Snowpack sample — Rabbit Ears Pass, Jackson County, Colorado, USA (12/17/25, 1:08 PM MST)
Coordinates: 40.387, -106.625
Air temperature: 34 °F
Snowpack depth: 46 cm
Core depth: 20 cm
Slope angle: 6°, slope face: 165°
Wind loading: medium
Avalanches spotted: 0
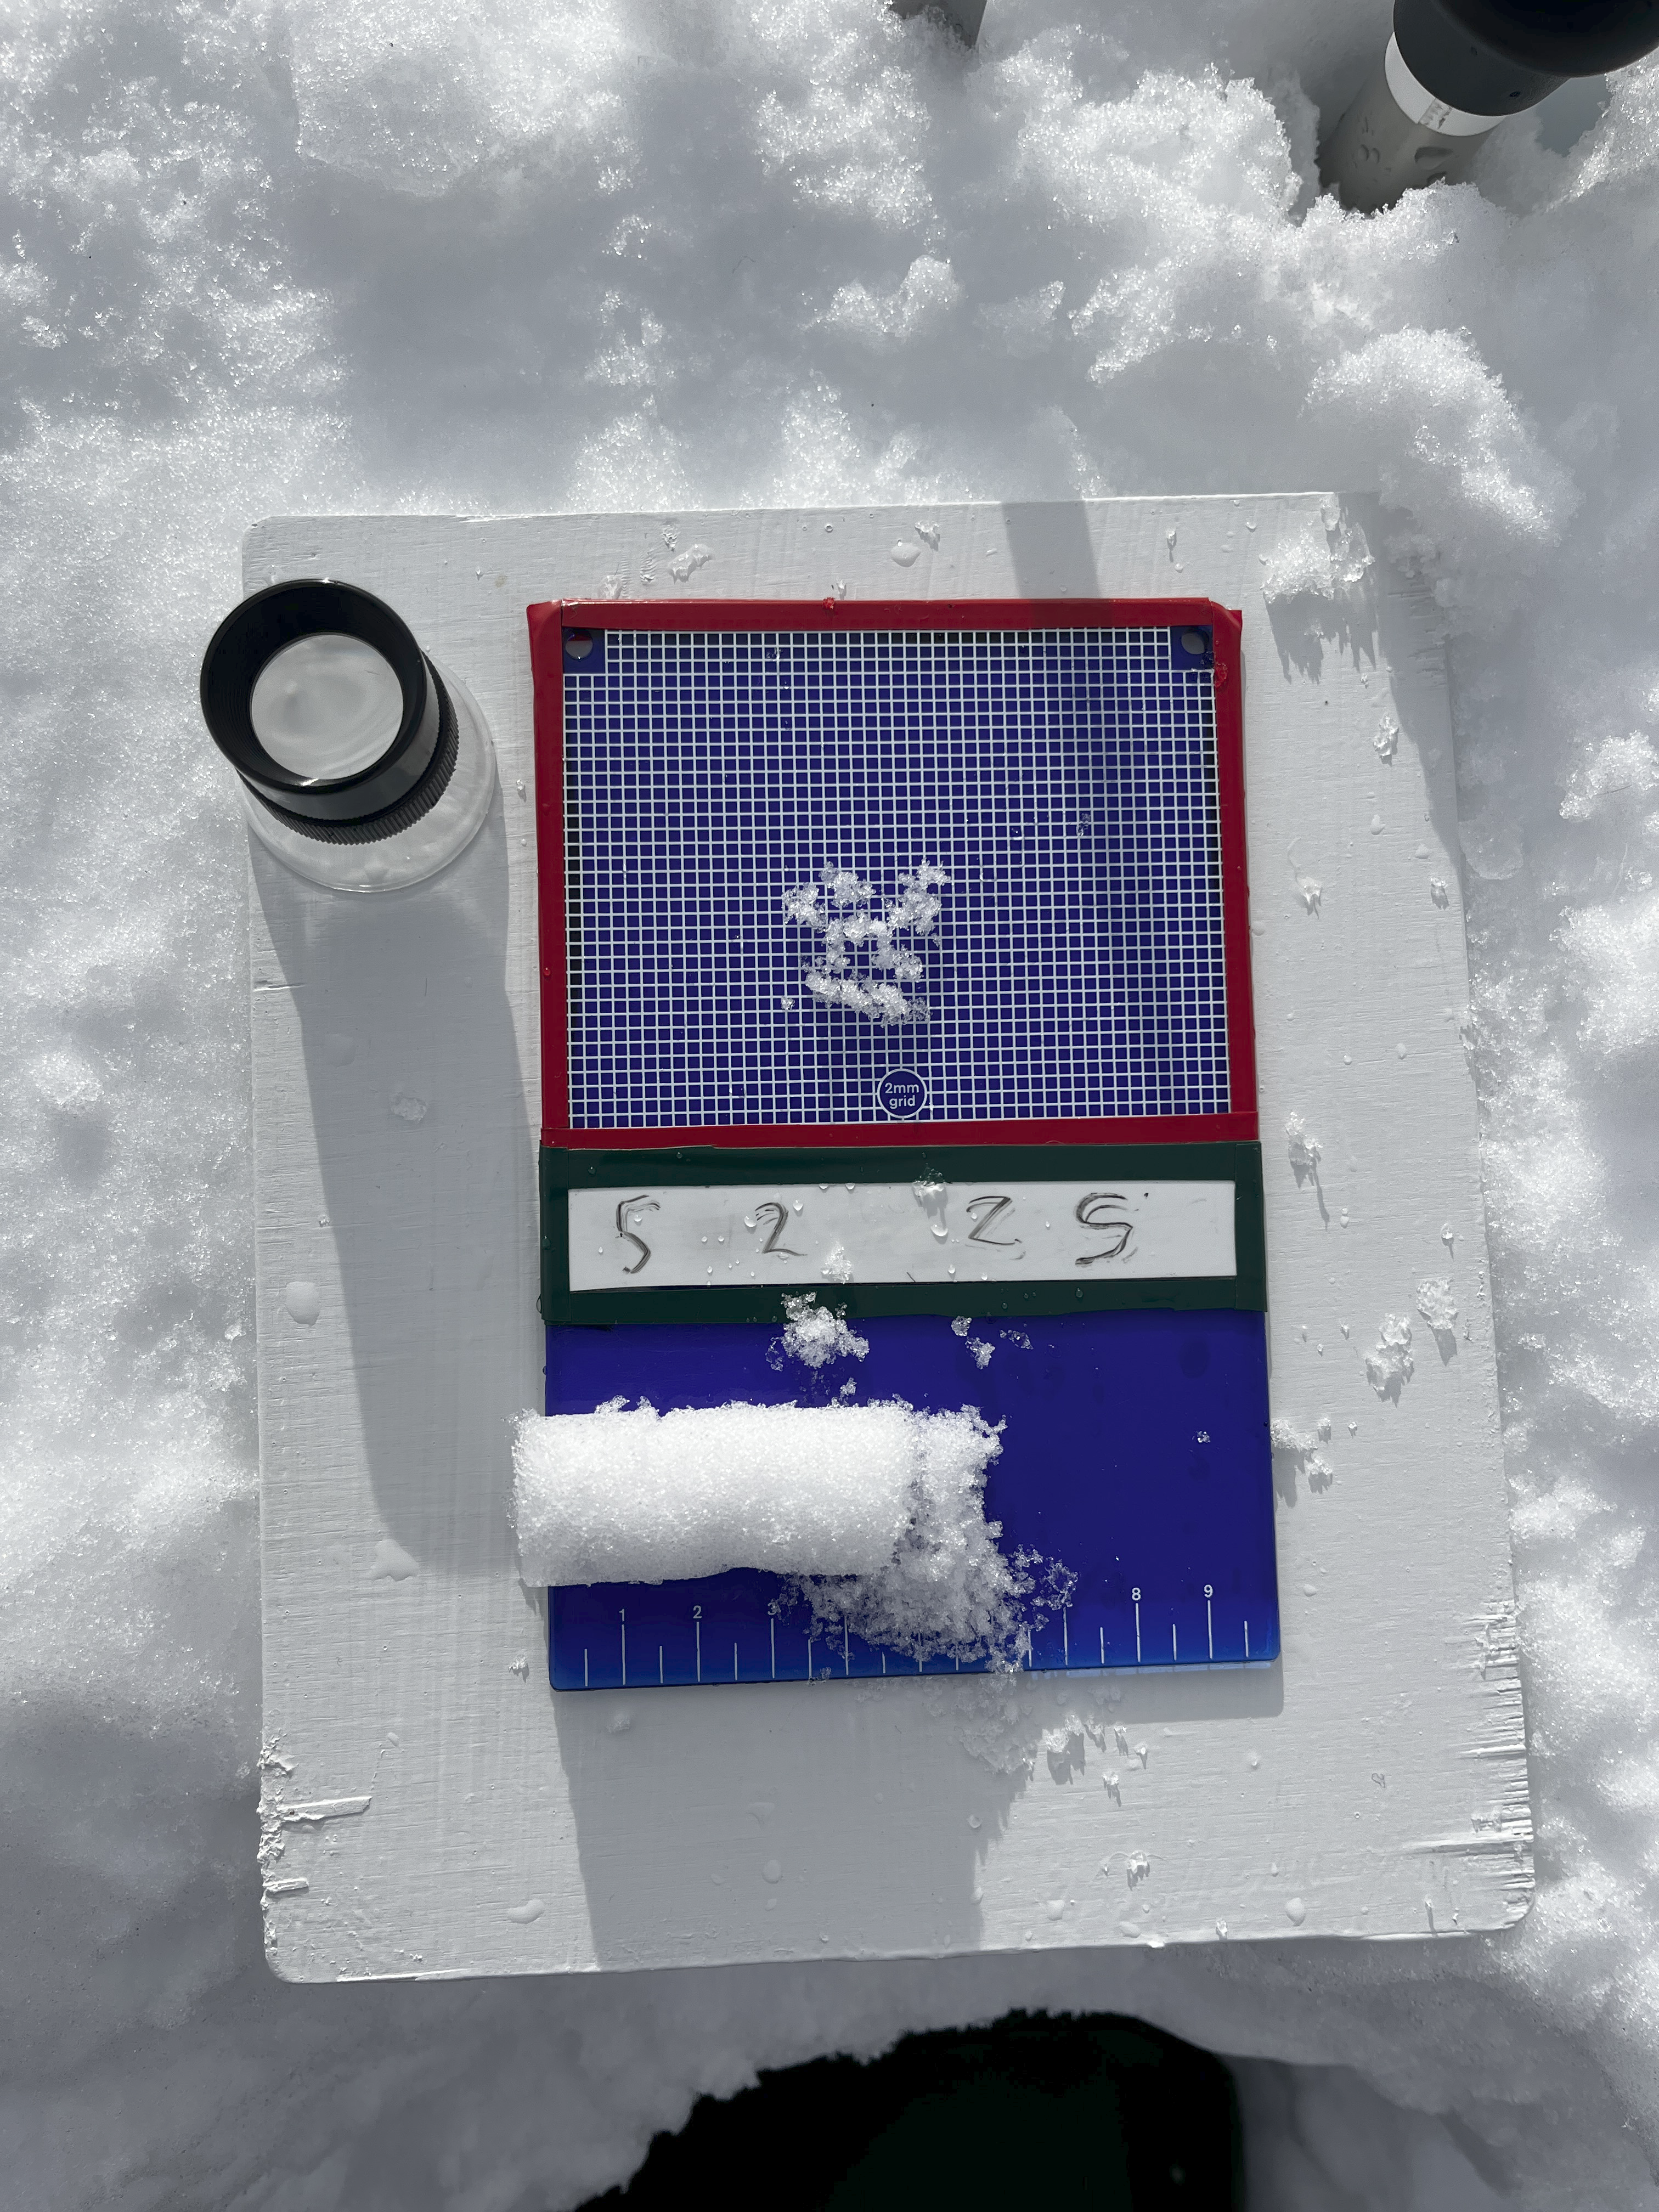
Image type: crystal_card
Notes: No avalanches spotted nearby, although collected in a meadowy area with minimal risk on this face of the pass.